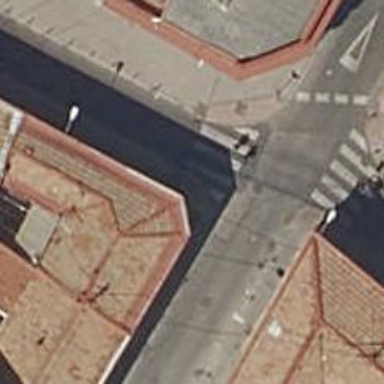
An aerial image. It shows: Marked crossing on the road.